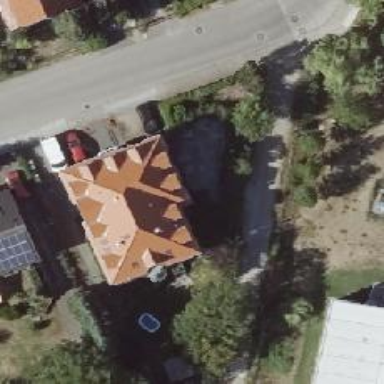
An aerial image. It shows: Detached building with hipped roof shape.